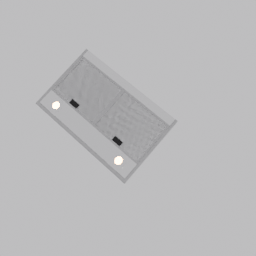
Label: appliances